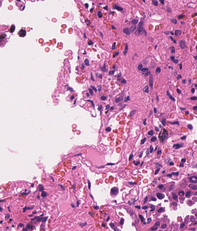
Tumor epithelial tissue: yes
Tumor-associated stroma tissue: yes
Normal tissue: no